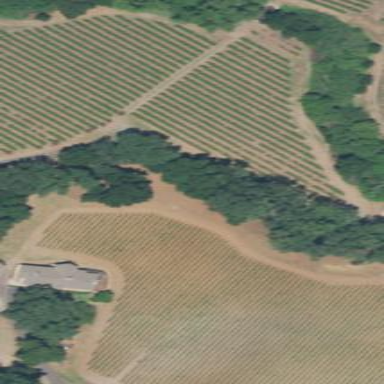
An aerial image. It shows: Vineyard growing grapes.